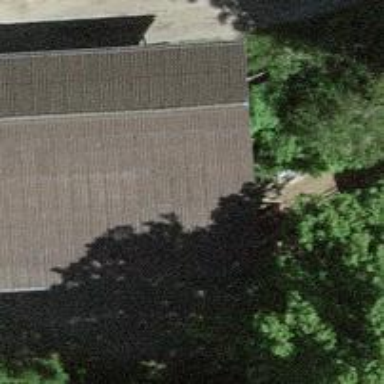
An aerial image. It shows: Shed.